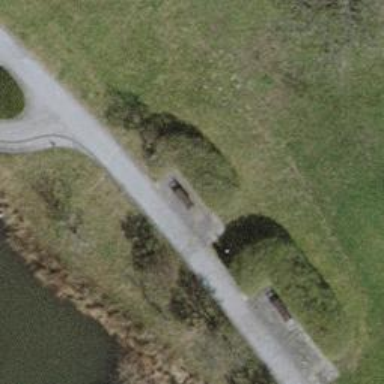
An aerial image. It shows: Bench for seating.